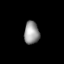
Tissue: lung
Cell type: Endothelial cells
Senescence score: 0.609
Nuclear area (px): 332
Mean DAPI intensity: 151.976